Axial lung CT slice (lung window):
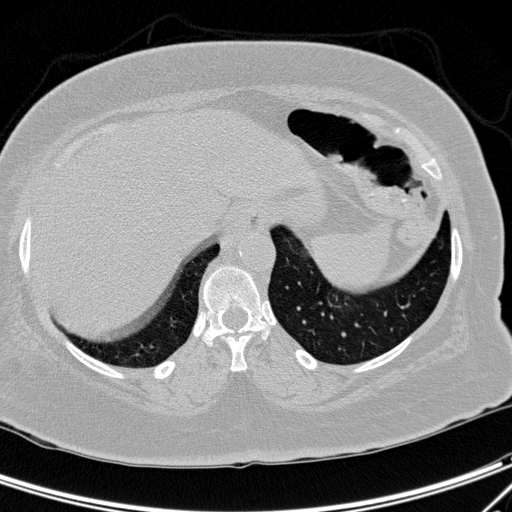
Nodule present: no